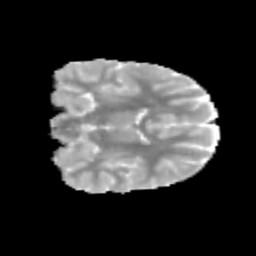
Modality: MD
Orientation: coronal
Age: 9
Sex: male
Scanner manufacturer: siemens
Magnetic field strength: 3 T
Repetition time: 3.8 s
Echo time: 0.07 s